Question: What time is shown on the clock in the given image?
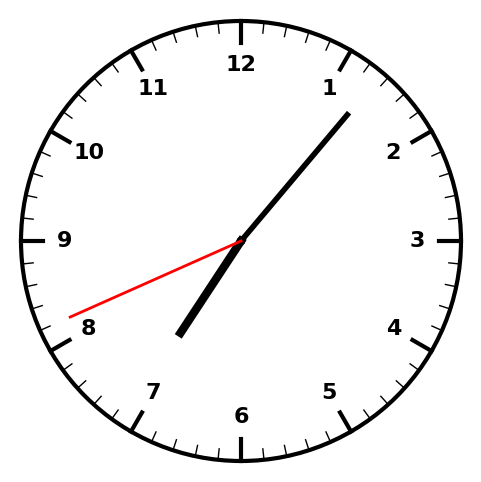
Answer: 07:06:41